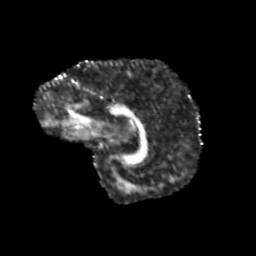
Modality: FA
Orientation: sagittal
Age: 9
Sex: male
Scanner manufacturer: siemens
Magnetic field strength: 3 T
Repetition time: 3.8 s
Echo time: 0.07 s